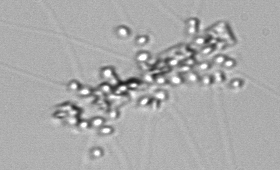
Label: Chaetoceros_didymus_TAG_external_flagellate